Interaction volume radius: 5 \u00c5
Interaction volume height: 20 \u00c5
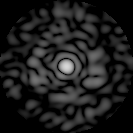
Disorder parameter: 0.8105